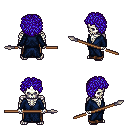
a pixel art fantasy rpg character, male body template, skeleton, blue robe, robe skirt, blue curly afro hairstyle, spear, four views (front, back, left, right), 2x2 character sprite sheet, small pixel art, hard edges, no anti-aliasing